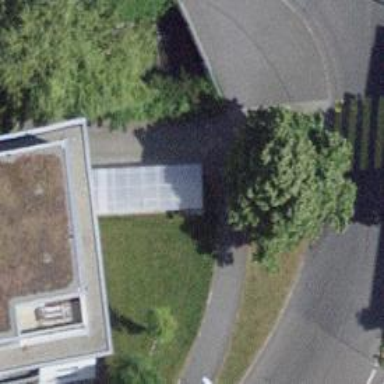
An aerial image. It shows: Bicycle parking facility.